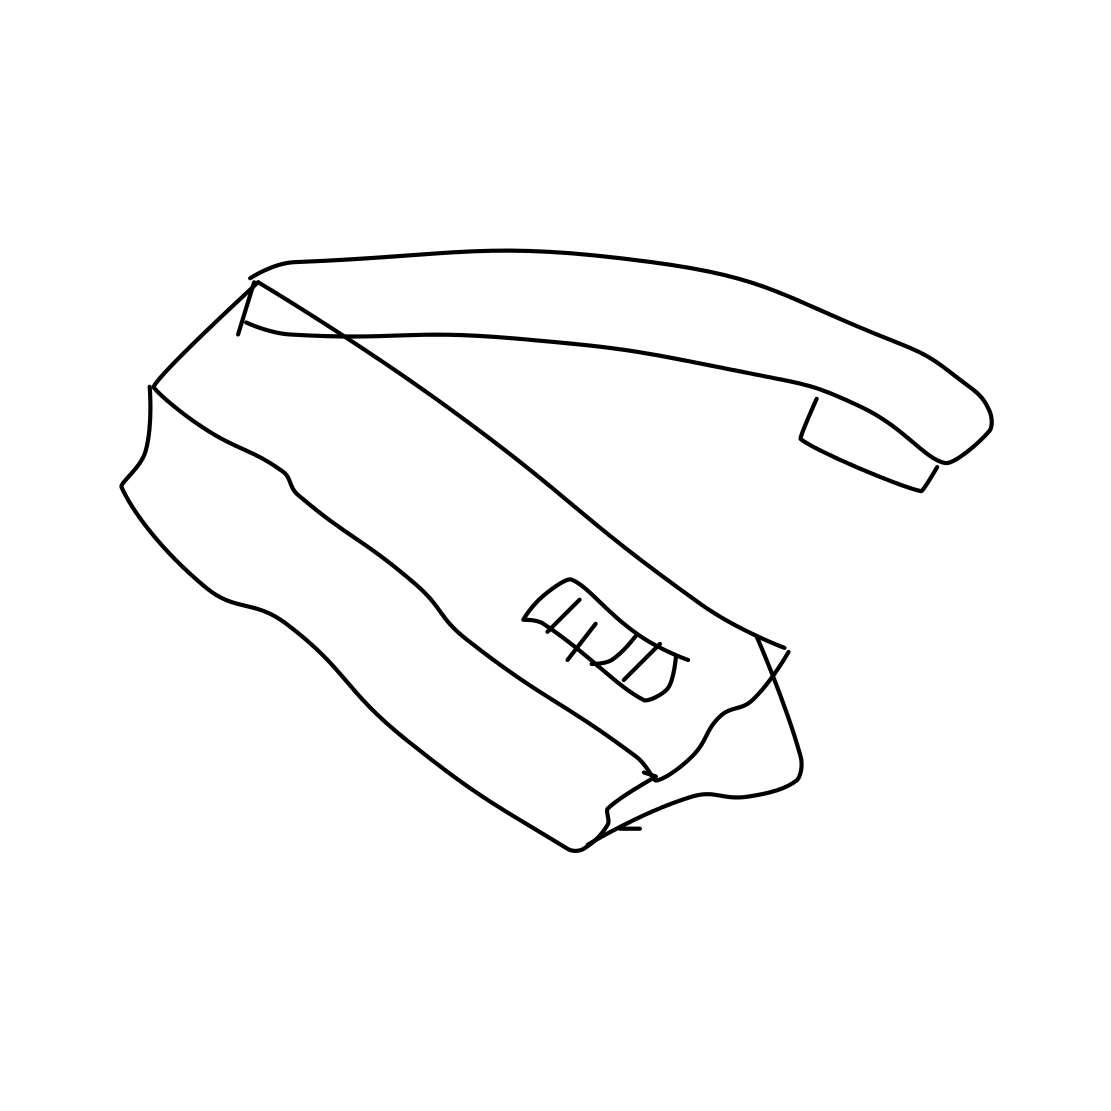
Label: stapler